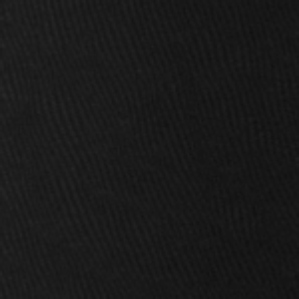
Label: frost